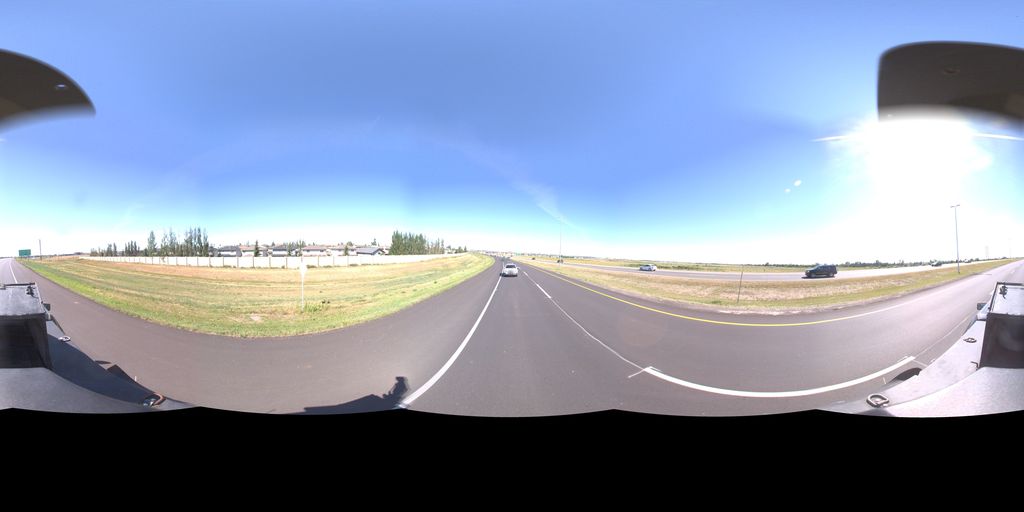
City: saskatoon